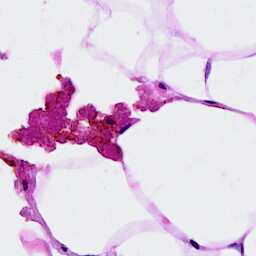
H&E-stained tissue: Breast